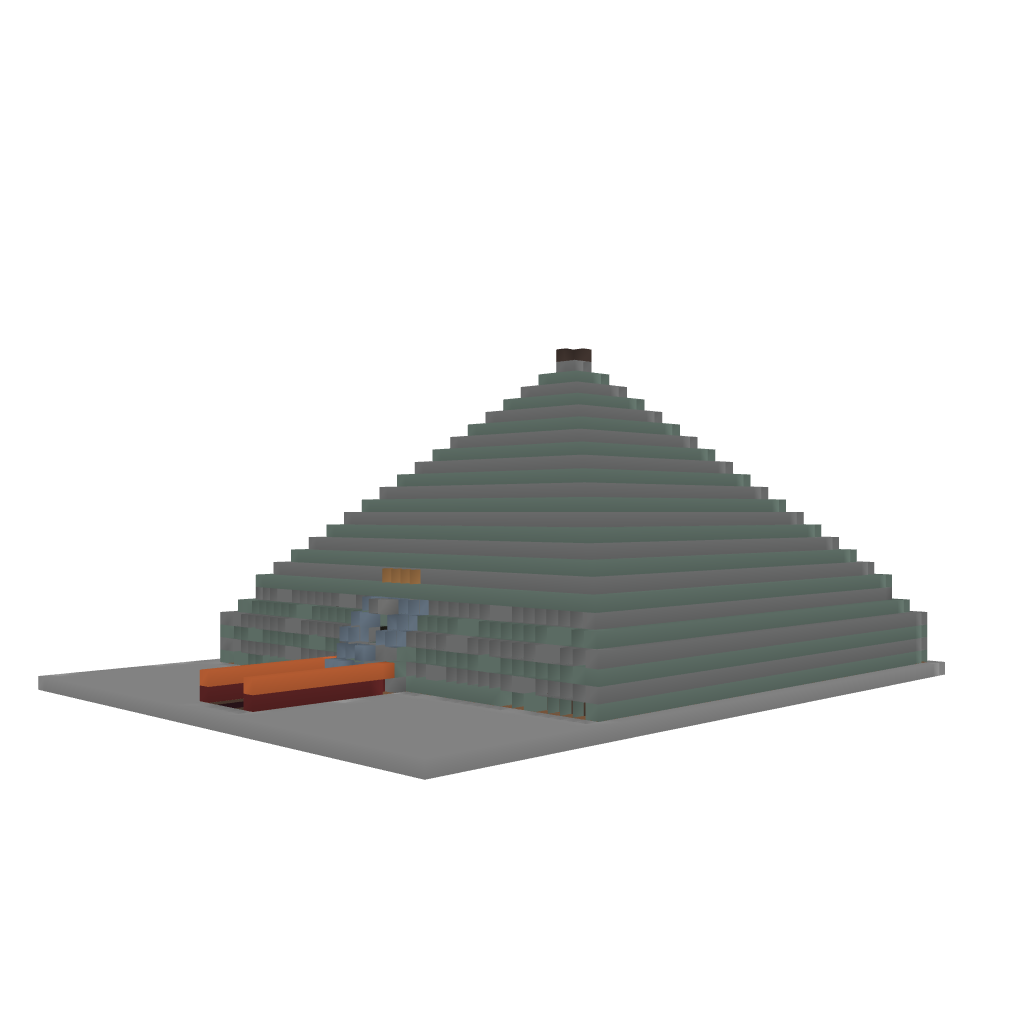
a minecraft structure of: The Hostile Mob Temple